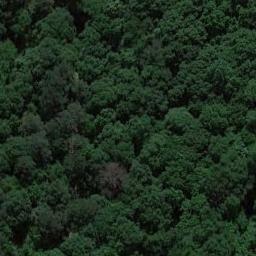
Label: forest